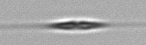
Label: Cylindrotheca